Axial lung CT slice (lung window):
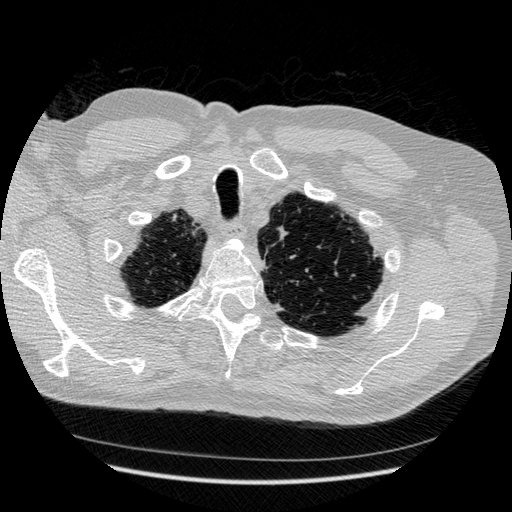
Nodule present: yes
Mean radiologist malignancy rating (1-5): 2